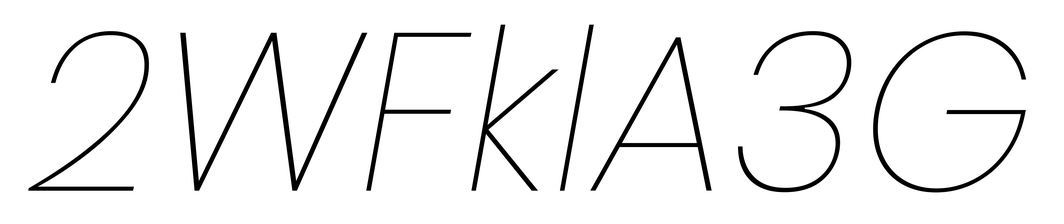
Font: Poppins-ThinItalic